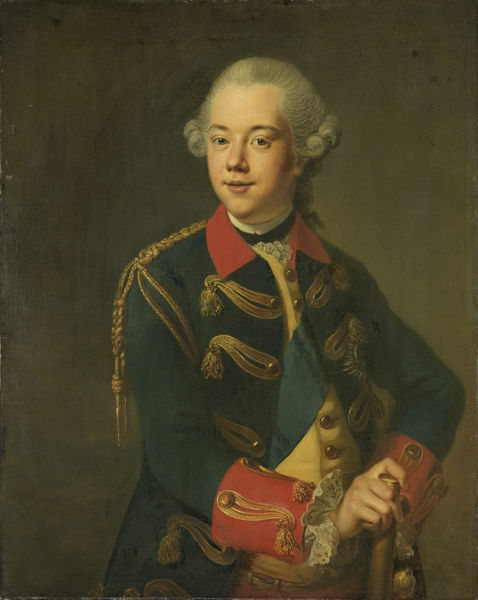
Titel: Willem V (1748-1806), prins van Oranje-Nassau
Künstler: Johann Georg Ziesenis
Standort: Amsterdam
Institution: Rijksmuseum
Schlagwörter: blau, gemälde, mann, nase, blick, rot, anzug, hemd, augen, barock, kragen, portrait, porträt, gold, mantel, adel, lippe, lippen, locke, locken, stock, perücke, schärpe, stab, könig, dick, kordel, knöpfe, weste, militär, uniform, soldat, manschetten, offizier, tressen, wams, fritz, preussisch, wampe, übergewichtig, süffisant, geemälde, oertrait